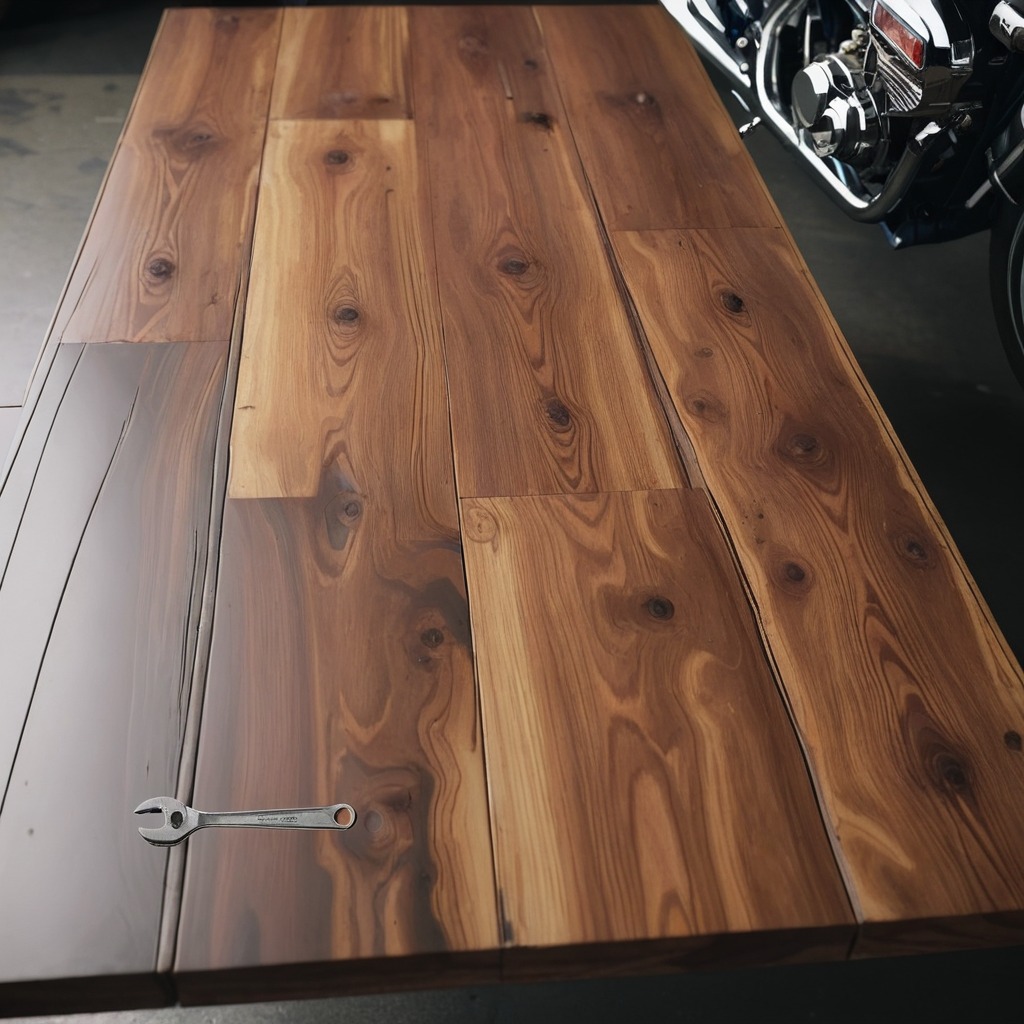
A wrench lies on the oil-spilled wooden table in a vintage motorcycle garage.